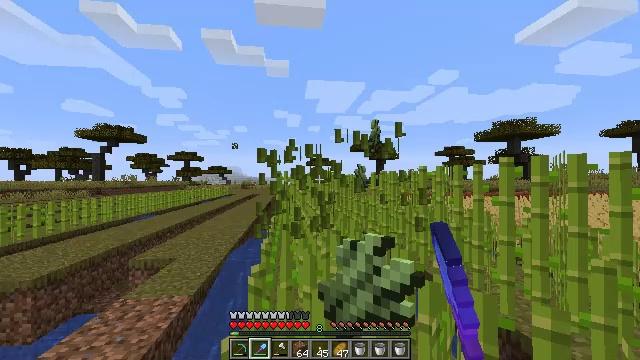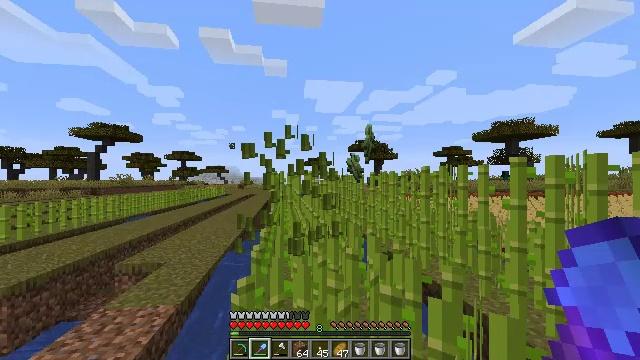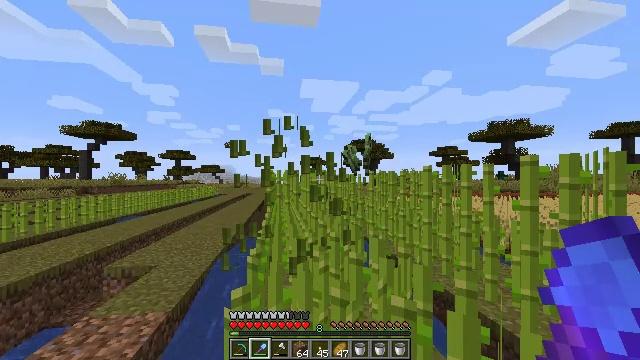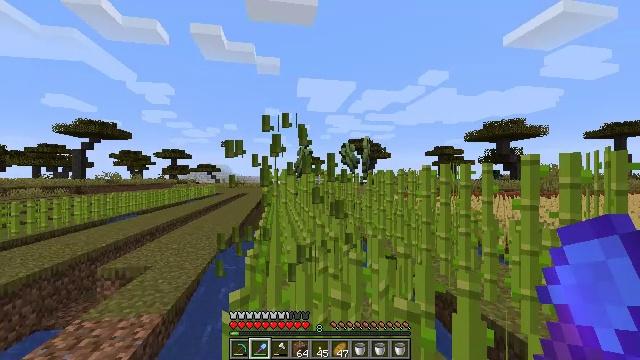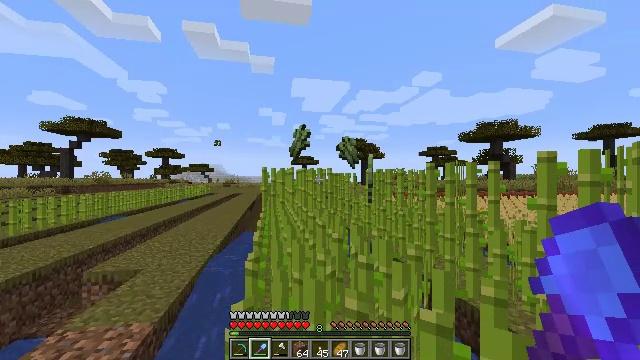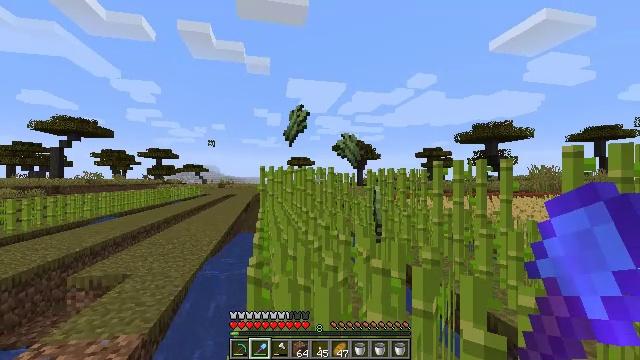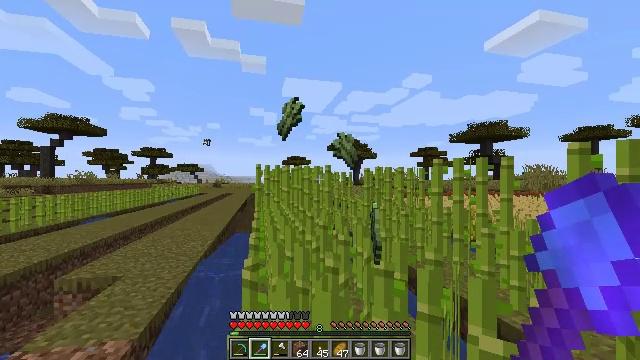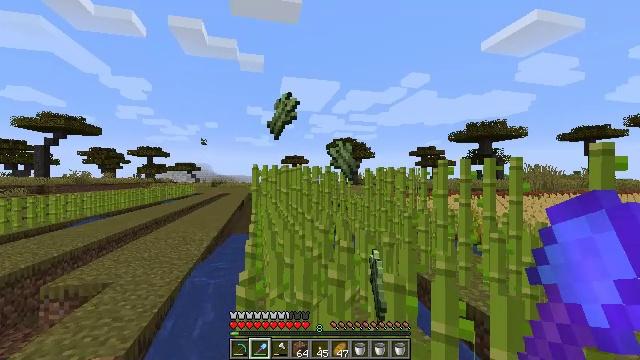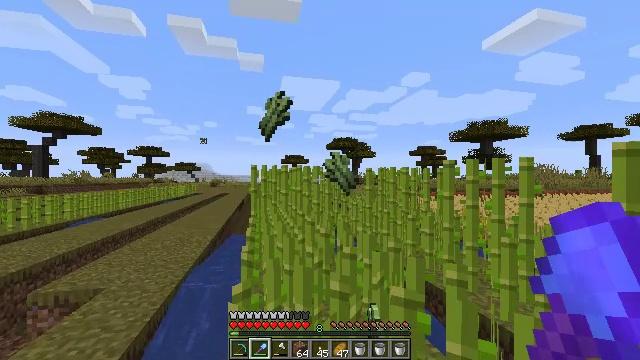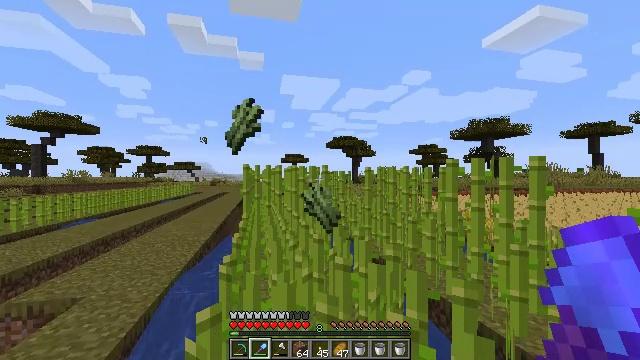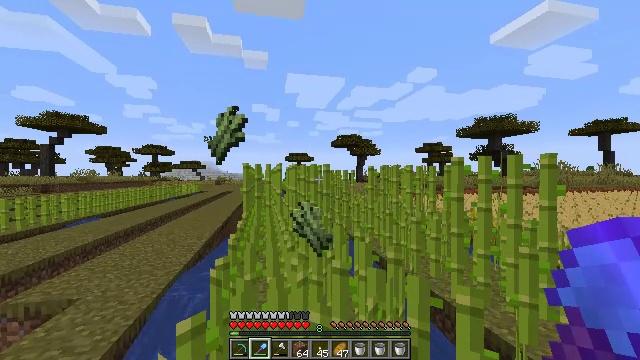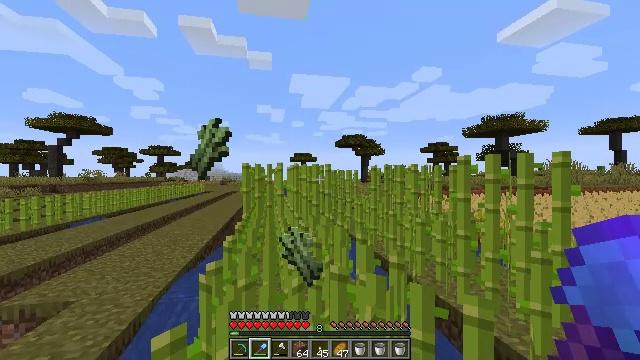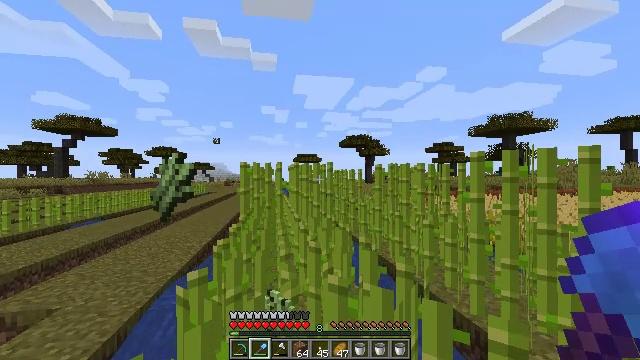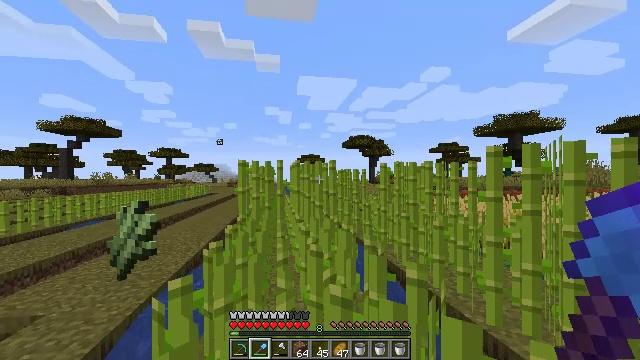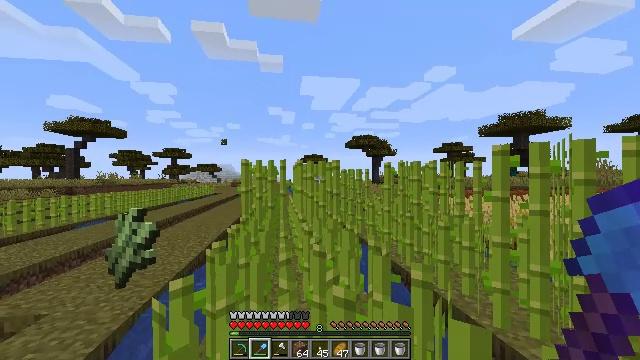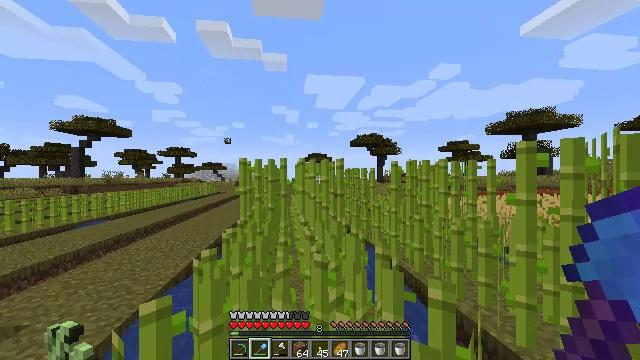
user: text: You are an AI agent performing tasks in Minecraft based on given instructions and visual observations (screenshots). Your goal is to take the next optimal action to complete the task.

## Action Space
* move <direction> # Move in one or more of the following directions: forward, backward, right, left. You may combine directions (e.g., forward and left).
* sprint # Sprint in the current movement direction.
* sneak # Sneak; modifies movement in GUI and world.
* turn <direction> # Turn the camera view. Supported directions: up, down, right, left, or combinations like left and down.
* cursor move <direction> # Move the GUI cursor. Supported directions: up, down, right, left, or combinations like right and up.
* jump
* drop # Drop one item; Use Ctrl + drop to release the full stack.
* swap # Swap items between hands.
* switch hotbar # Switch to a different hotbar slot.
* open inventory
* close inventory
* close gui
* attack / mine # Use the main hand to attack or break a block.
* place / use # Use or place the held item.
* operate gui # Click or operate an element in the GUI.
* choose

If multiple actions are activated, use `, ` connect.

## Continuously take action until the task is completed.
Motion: motion action
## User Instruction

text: Cut down the sugar cane stalks.
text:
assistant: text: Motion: move forward, attack / mine
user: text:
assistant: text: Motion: move forward and move left, attack / mine
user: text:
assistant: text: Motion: move forward and move left, attack / mine
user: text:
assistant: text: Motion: move forward and move left, turn right, attack / mine
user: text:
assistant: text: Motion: move forward, turn right, attack / mine
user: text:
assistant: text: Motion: move forward, attack / mine
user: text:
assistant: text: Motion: move forward, attack / mine
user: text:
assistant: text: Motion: move forward and move right, attack / mine
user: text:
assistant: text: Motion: move forward and move right, attack / mine
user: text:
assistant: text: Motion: move forward and move right, turn left, attack / mine
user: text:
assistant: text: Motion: move forward, turn left, attack / mine
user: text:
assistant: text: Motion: move forward, attack / mine
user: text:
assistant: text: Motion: move forward, attack / mine
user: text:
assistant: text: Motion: move forward, attack / mine
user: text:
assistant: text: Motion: move forward, attack / mine
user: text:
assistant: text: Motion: move forward, attack / mine
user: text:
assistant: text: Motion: move forward, attack / mine
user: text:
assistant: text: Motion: move forward, attack / mine
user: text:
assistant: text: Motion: move forward, attack / mine
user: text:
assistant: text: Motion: move forward, attack / mine
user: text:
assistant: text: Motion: move forward and move left, attack / mine
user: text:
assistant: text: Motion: move forward and move left, attack / mine
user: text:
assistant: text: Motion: move forward and move left, attack / mine
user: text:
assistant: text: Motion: move forward and move left, attack / mine
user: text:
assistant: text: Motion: move forward and move left, attack / mine
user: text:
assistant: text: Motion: move forward, attack / mine
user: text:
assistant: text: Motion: move forward, attack / mine
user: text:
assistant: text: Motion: move forward, turn right, attack / mine
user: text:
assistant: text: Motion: move forward, attack / mine
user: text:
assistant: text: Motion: move forward, attack / mine